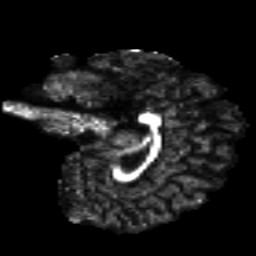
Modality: FA
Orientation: sagittal
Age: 18
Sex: male
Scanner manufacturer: siemens
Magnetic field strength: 3 T
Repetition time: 8.8 s
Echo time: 0.085 s